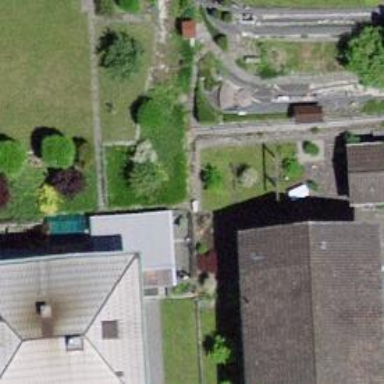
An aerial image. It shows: Building with hipped roof.